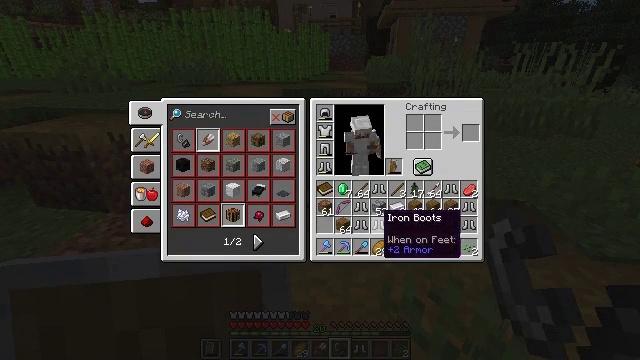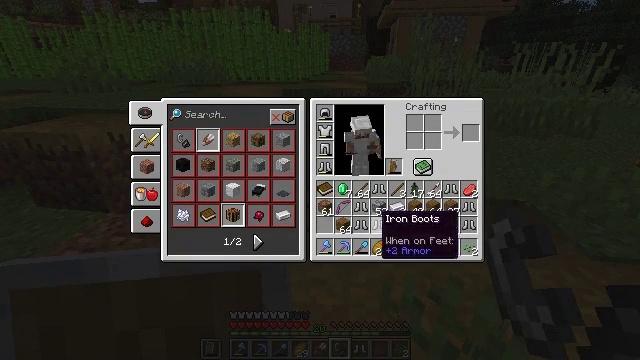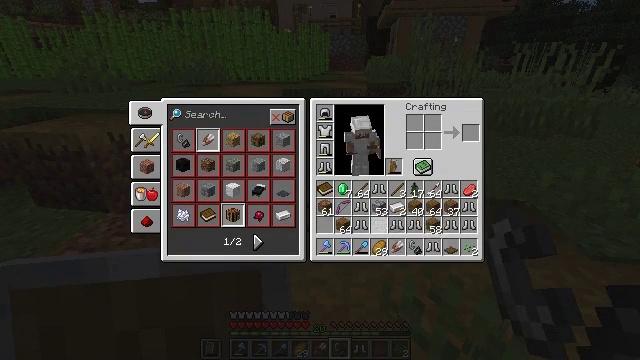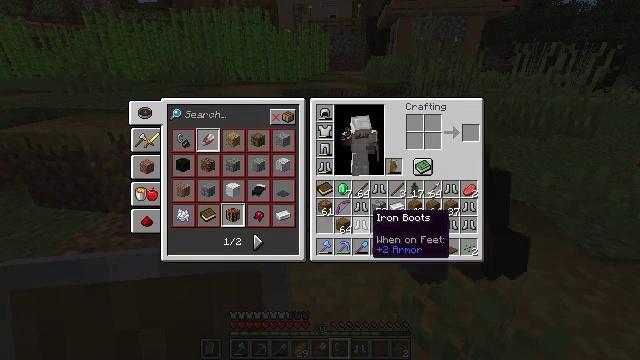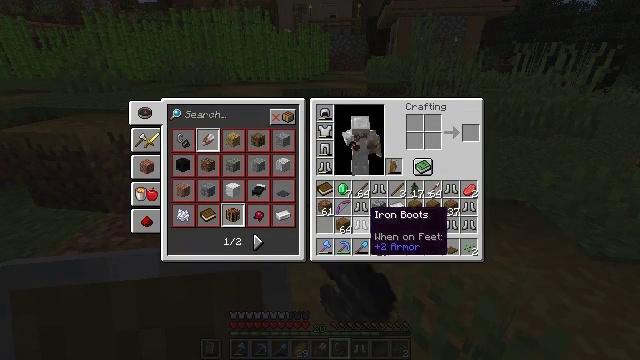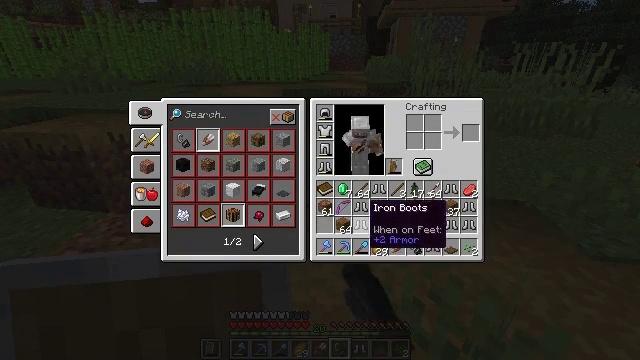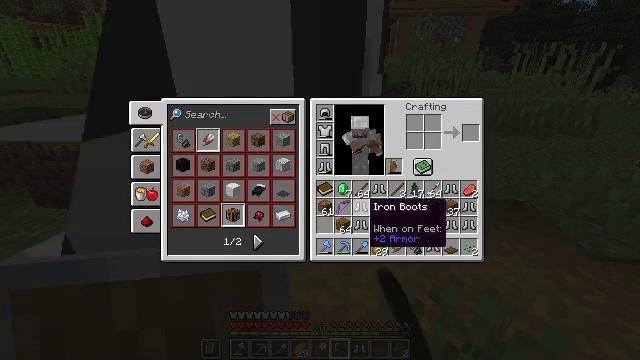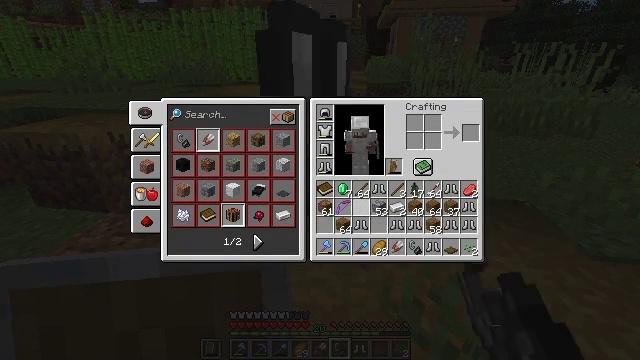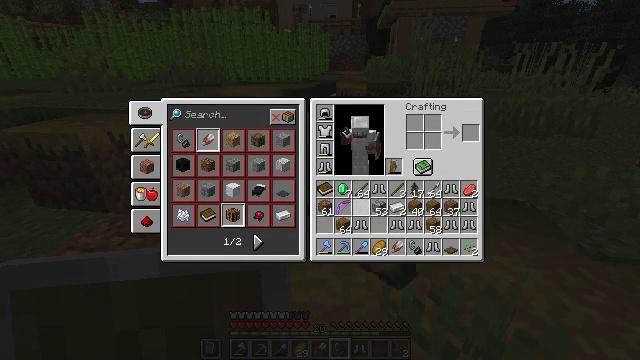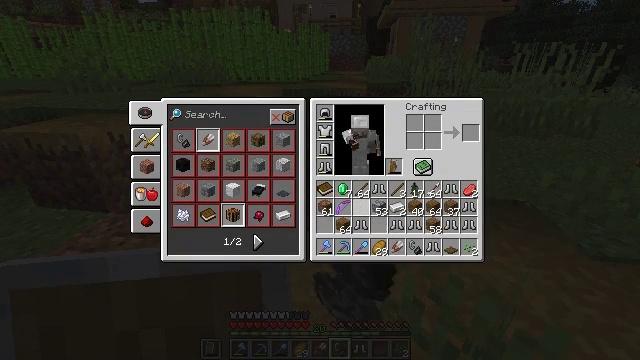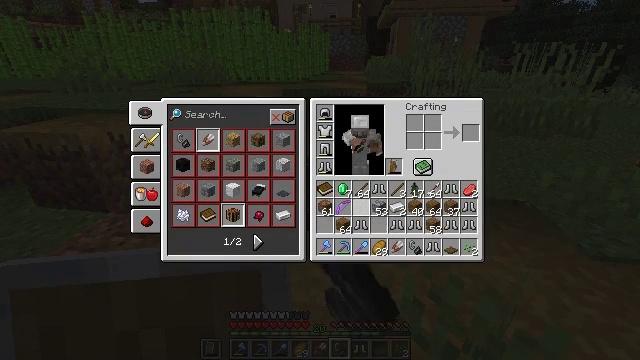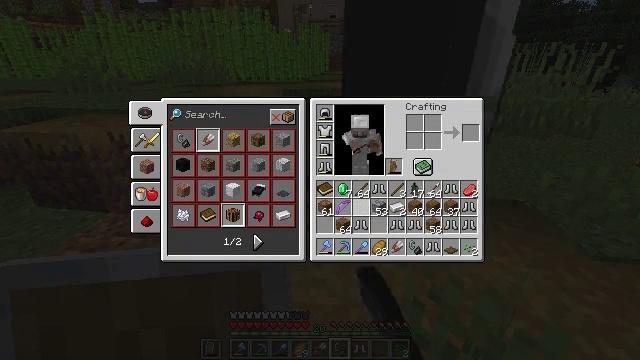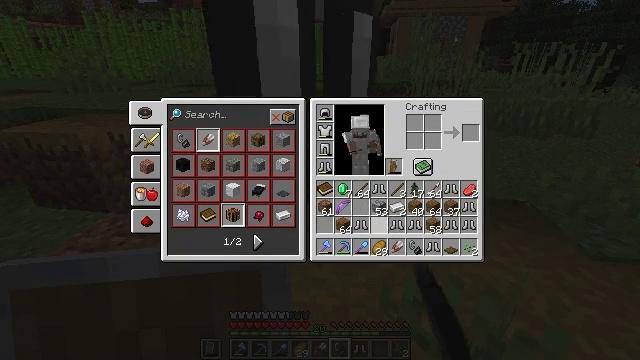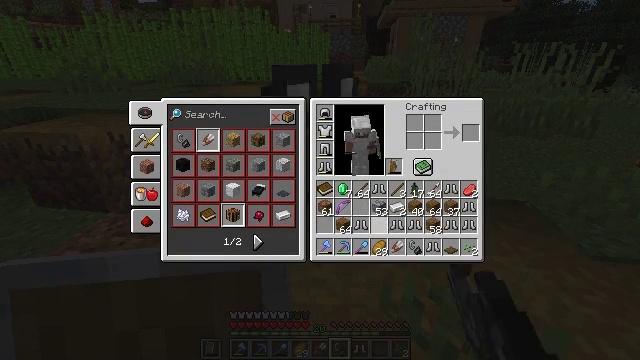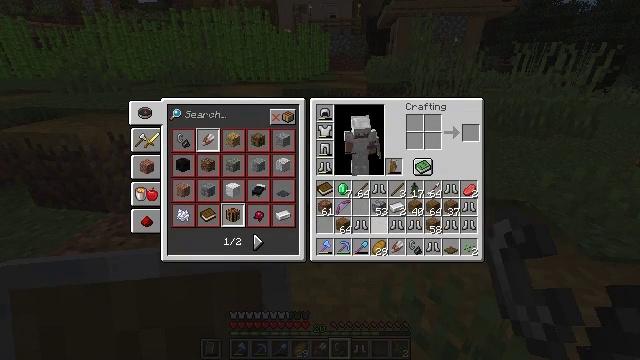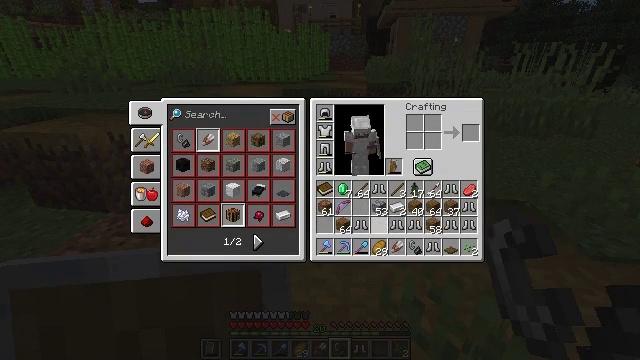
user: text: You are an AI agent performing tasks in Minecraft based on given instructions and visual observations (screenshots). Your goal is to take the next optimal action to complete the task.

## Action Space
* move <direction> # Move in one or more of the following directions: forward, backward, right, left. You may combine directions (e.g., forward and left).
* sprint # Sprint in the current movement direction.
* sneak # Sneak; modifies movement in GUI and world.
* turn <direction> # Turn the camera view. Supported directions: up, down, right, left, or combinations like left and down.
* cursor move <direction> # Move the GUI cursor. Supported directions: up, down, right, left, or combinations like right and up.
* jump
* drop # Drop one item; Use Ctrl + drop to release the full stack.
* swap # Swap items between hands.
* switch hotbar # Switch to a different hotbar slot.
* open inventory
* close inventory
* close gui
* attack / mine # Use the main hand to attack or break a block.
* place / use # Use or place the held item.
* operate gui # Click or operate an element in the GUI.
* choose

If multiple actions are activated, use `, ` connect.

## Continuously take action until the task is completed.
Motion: motion action
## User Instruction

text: Remove a pair of iron boots from the inventory.
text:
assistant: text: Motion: sprint
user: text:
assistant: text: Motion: sprint, drop
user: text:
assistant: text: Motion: sprint, cursor move left, drop
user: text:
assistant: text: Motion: sprint, drop
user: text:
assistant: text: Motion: sprint, cursor move up
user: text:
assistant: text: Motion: sprint
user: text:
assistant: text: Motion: sprint, drop
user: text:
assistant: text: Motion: sprint, drop
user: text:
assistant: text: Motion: sprint, drop
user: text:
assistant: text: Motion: sprint
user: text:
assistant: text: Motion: sprint
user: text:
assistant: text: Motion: sprint, cursor move right and down
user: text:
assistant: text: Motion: sprint, drop
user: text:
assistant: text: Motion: sprint, drop
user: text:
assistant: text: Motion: sprint
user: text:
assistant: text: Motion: sprint
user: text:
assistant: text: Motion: sprint, cursor move right
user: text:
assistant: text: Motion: sprint, cursor move right
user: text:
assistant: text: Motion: sprint, cursor move right
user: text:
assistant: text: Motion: sprint
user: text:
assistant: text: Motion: sprint
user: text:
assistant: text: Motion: sprint
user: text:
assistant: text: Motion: sprint
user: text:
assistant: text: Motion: sprint
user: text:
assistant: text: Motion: sprint, drop
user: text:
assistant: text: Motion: sprint, cursor move left, drop
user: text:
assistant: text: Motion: sprint, cursor move left
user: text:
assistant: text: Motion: sprint
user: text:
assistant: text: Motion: sprint
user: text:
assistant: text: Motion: sprint